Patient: sex F, age 60
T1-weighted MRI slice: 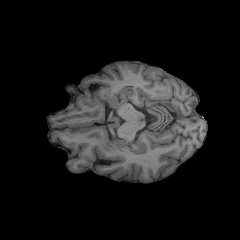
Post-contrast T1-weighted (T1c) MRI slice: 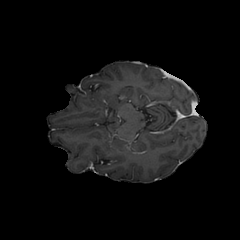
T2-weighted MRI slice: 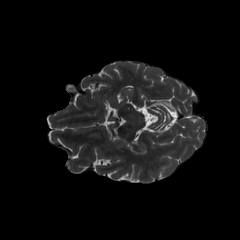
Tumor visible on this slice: no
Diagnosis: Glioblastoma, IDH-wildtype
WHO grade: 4